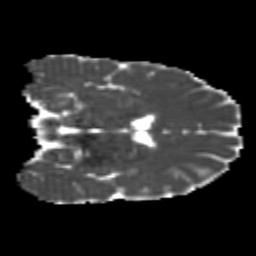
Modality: MD
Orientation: coronal
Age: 23
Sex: male
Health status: healthy
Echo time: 0.074 s